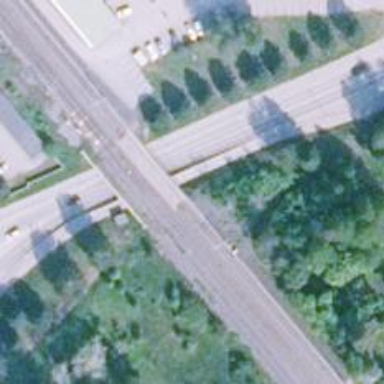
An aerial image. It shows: Railway signal.